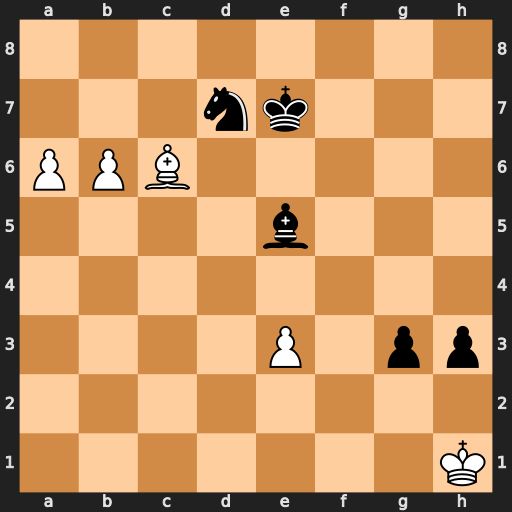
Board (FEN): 8/3nk3/PPB5/4b3/8/4P1pp/8/7K
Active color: w
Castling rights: -
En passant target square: -
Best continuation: Bxd7 g2+ Kg1 Kxd7 a7 Kc6 a8=Q+